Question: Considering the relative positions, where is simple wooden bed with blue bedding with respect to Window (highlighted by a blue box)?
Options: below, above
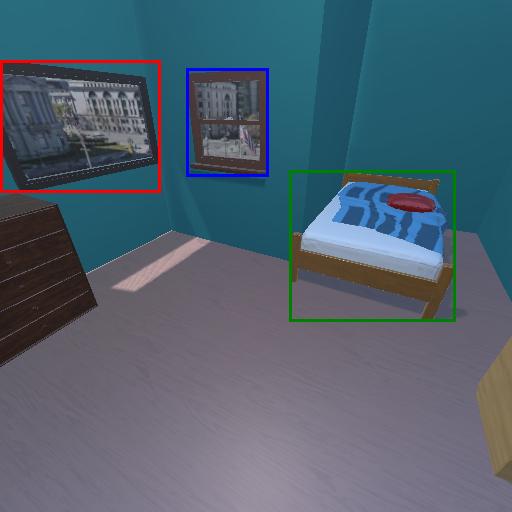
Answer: below